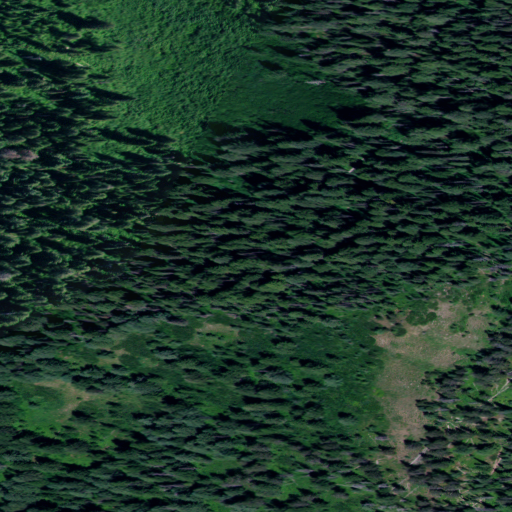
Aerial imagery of mountain in Idaho named Bald Knob containing evergreen forest and shrub